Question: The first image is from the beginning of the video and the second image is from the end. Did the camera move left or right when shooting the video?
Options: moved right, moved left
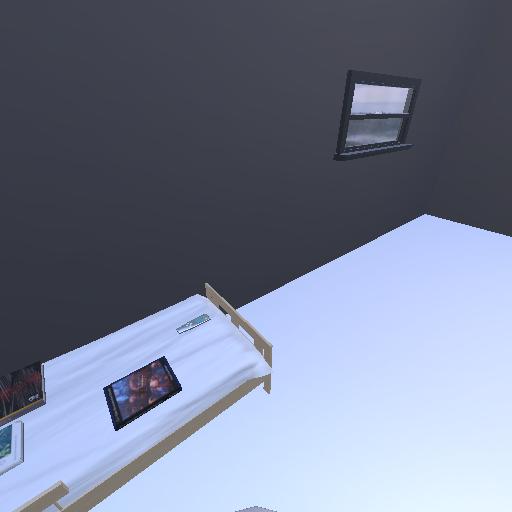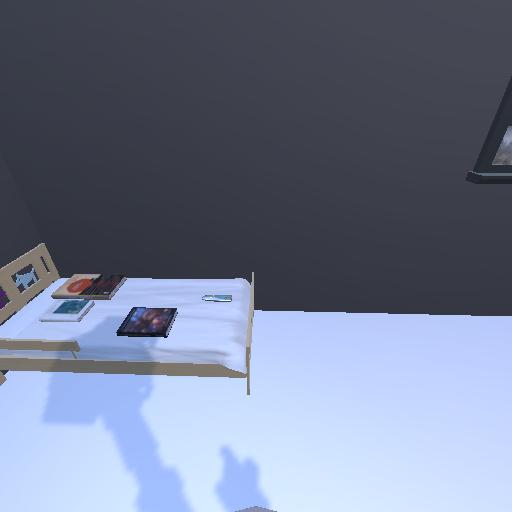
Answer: moved right